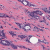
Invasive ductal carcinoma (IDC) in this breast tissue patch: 1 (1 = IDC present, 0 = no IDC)